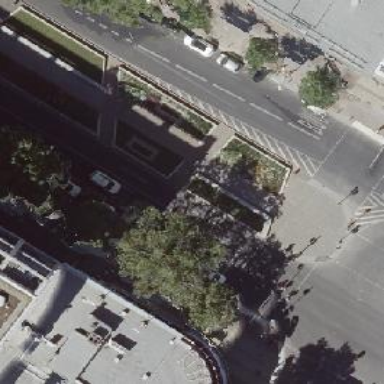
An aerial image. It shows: Unmarked crossing on footway.